Question: I'm sending a link in my web application to users mails (for confirming user registration) as the following :
'''
<a target="_blank" href="http://localhost:2817/ConfirmRegistration?confirm=Y0tcmGepe7wjH7A1CT1IaA==">
http://localhost:2817/ConfirmRegistration?confirm=Y0tcmGepe7wjH7A1CT1IaA==
</a>
'''
But Chrome alert this message :

Is the query string invalid ? How can I resolve it ?
BTW:
My application is in C# and MVC3
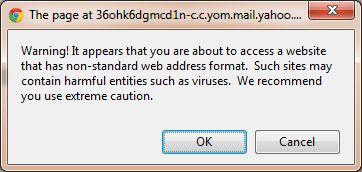
Answer: You should URL encode the 'confirm' parameter. The error you get is because of the last '==' fragment.
For this use <URL> or similar framework methods.